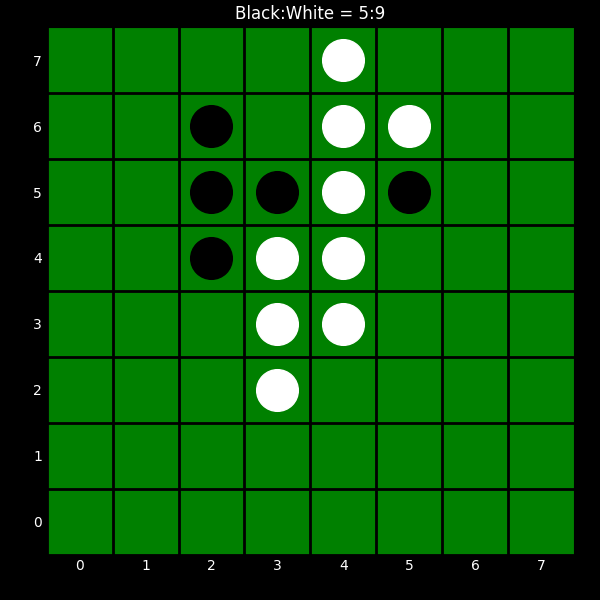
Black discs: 5
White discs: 9